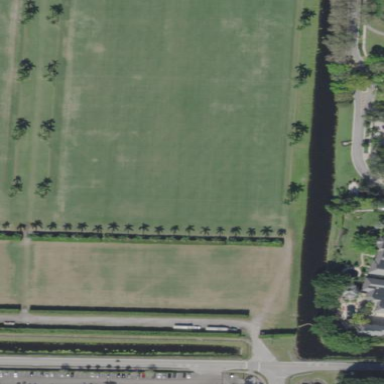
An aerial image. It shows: Grassy equestrian pitch for leisure land use.